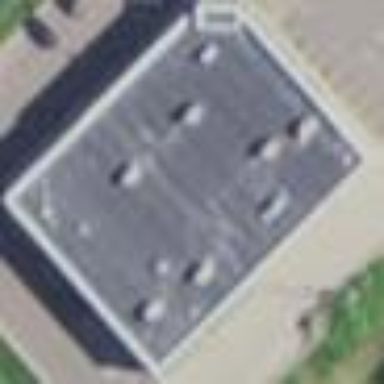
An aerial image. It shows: Pharmacy building providing healthcare services.